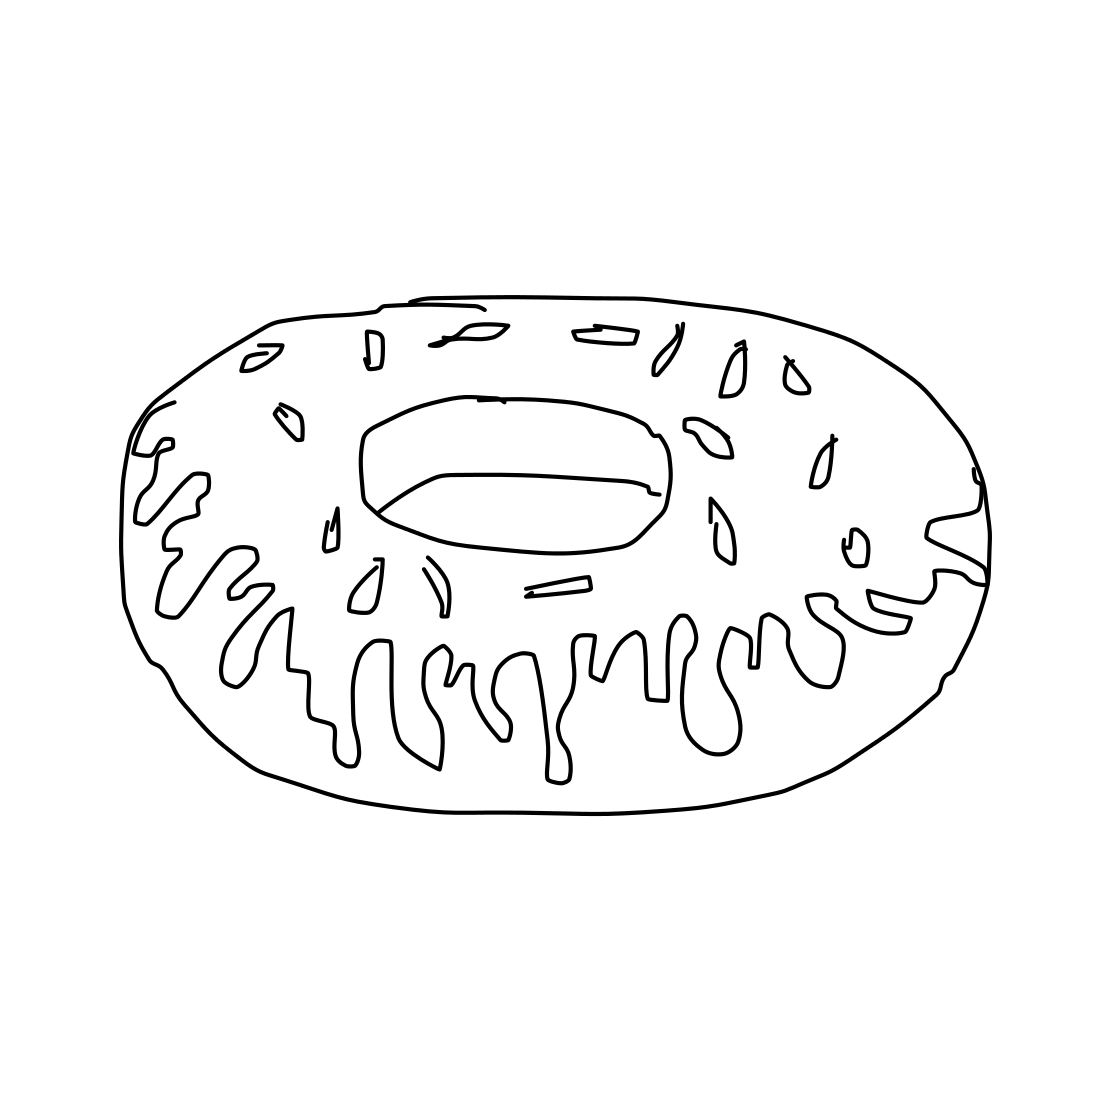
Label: donut